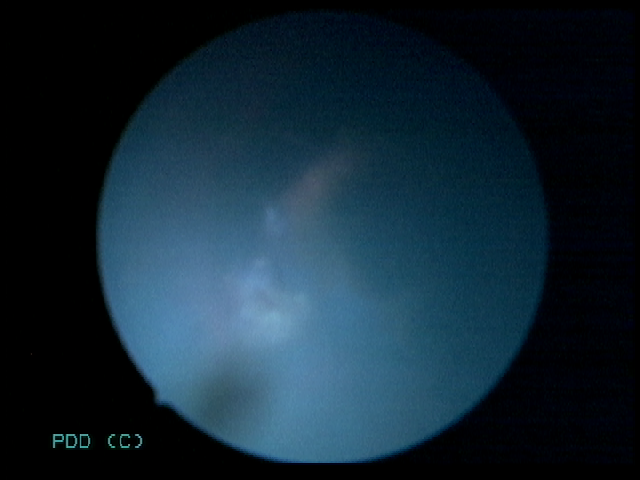
Modality: BLC
Class: Malignant
Subclass: LowGradePapillary
Lesion: Multifocal
Multifocal: 2 to 7
Stage: Ta
Morphology: Papillary
Bladder cancer association: Yes